Field crop: tomato
Growth stage: 1
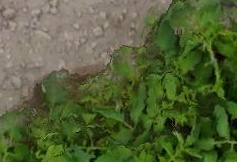
Species: tomato